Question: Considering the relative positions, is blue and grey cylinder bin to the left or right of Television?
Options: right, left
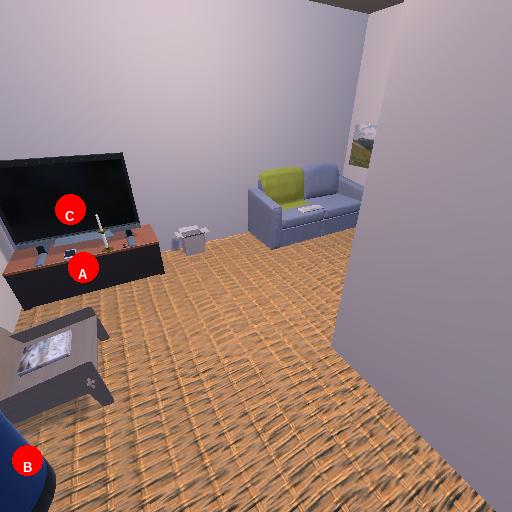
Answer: right